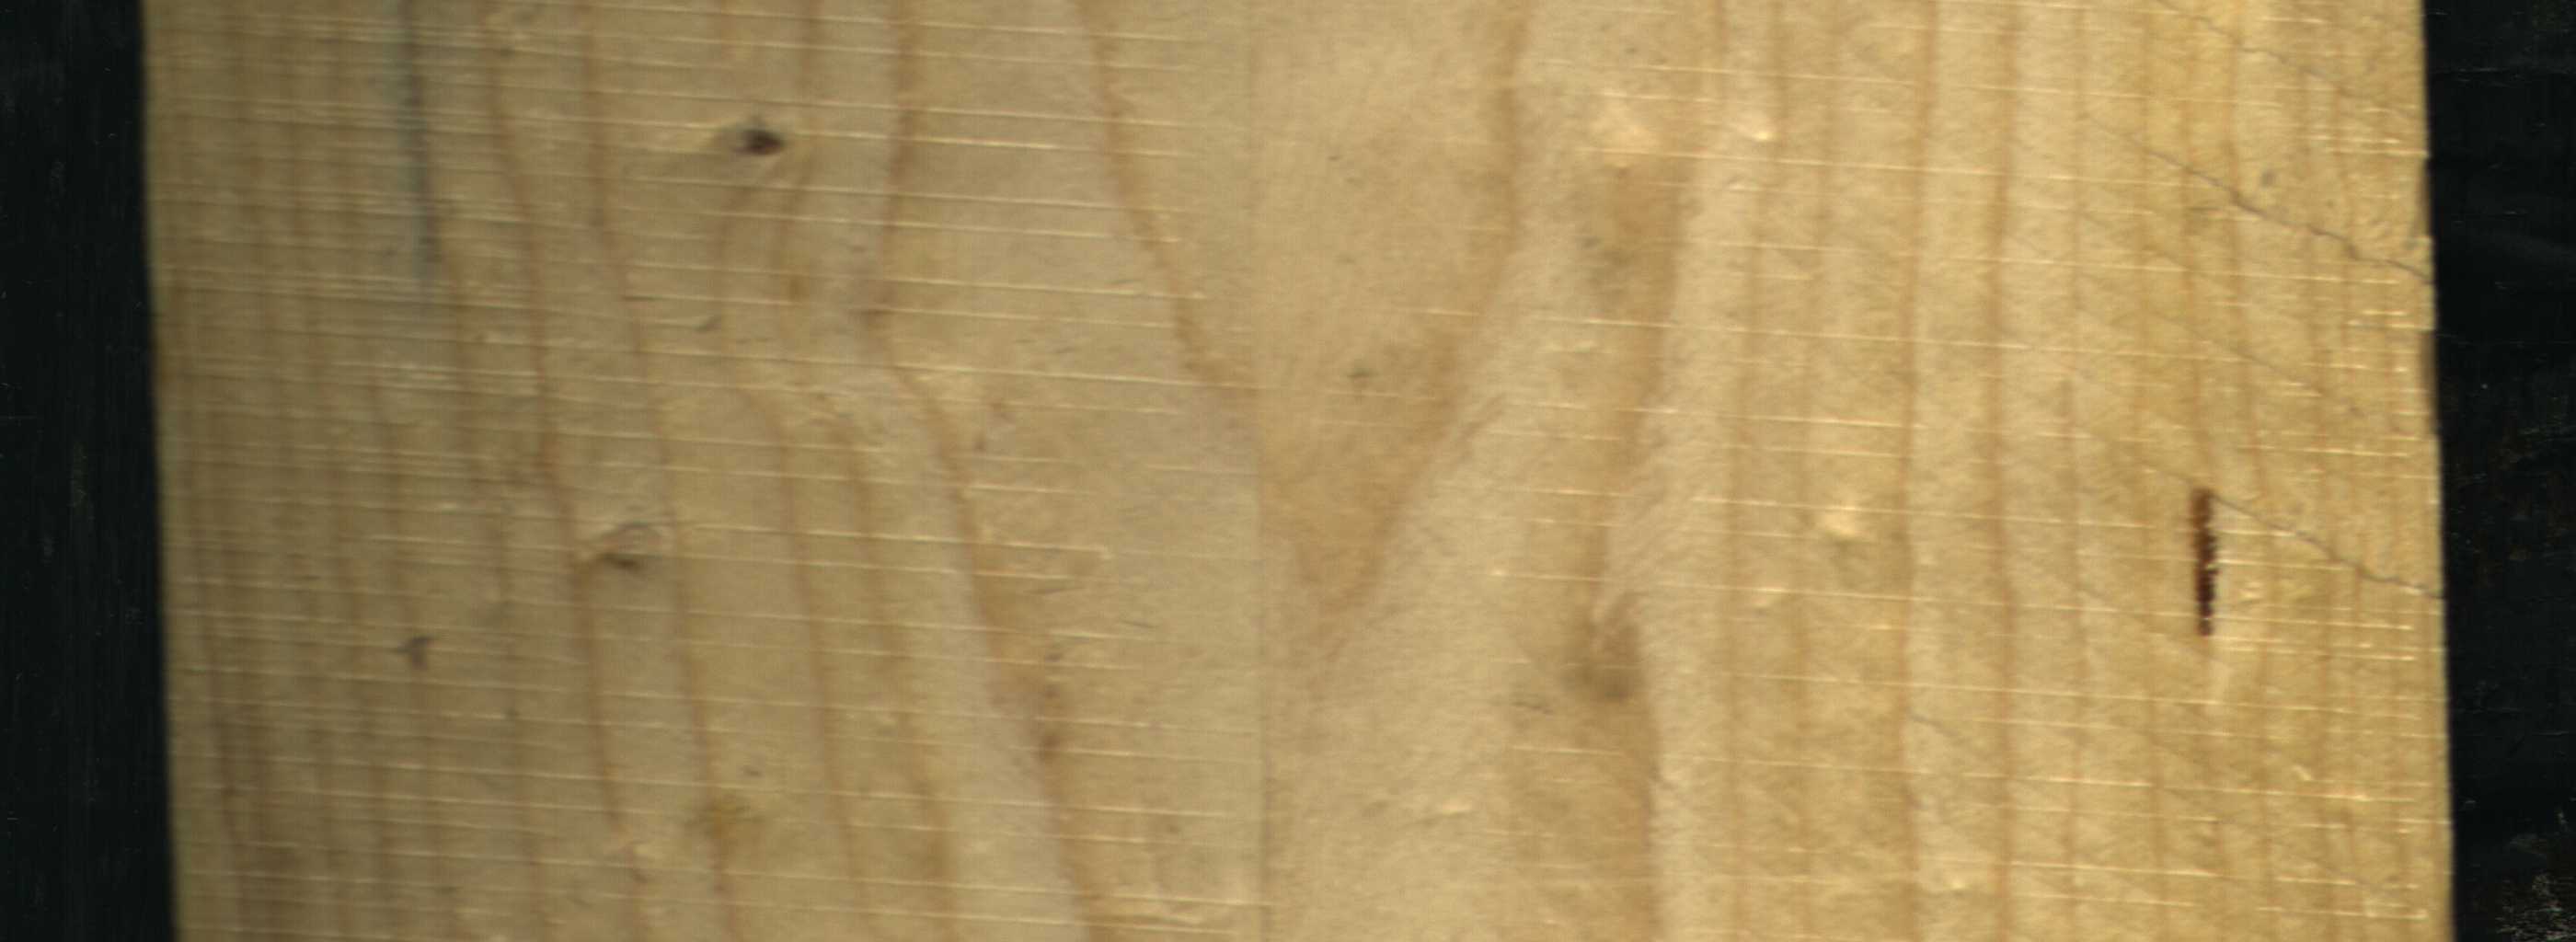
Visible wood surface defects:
resin
Live_Knot